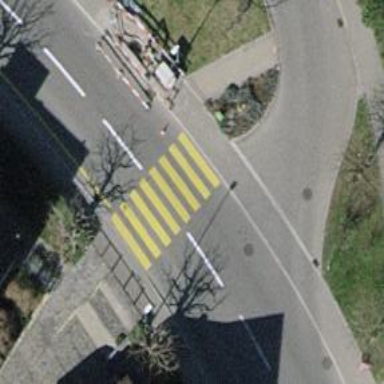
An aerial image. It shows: Marked road crossing.